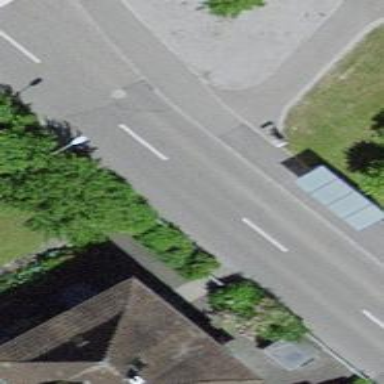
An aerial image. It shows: Public transport stop position.